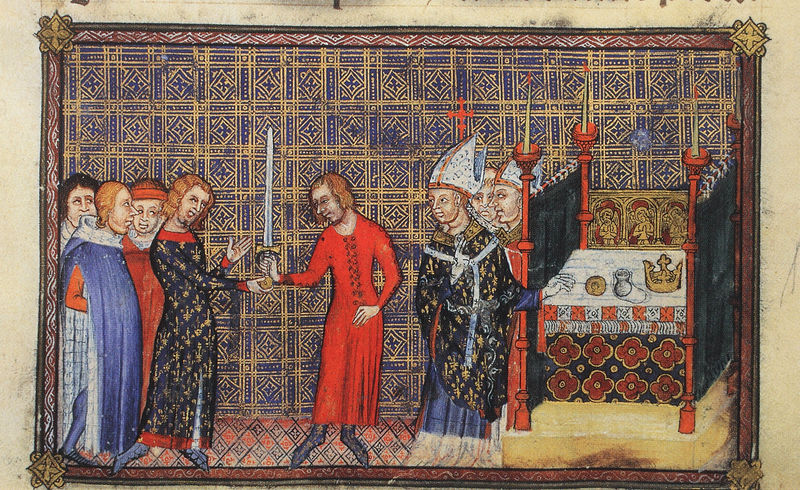
Titel: Buch zur Krönung Charles V von Frankreich/ Coronation Book of Charles V of France
Institution: British Library
Schlagwörter: blau, menschen, blumen, männer, tisch, blüten, rot, malerei, muster, ornament, wand, rahmen, bild, gewand, gold, personen, krone, apfel, papier, bischof, papst, bett, kerzen, leuchter, zeigen, buch, fuss, kreuz, seite, schwert, altar, pergament, mittelalter, hostie, krönung, geistliche, übergabe, personengruppe, lilien, miniatur, zepter, buchmalerei, manner, leinöl